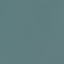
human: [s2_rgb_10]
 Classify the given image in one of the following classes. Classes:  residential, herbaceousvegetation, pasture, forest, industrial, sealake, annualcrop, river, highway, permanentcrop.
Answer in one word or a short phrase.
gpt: SeaLake